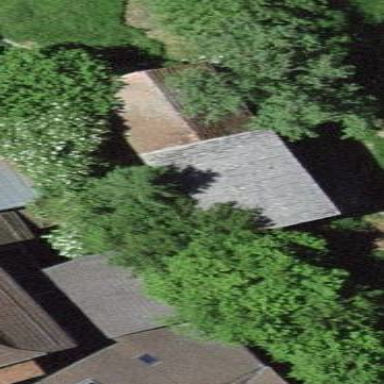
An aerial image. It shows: Barn.